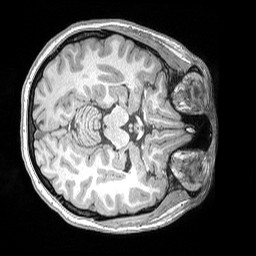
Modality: T1w
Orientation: axial
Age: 19
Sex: female
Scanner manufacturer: siemens
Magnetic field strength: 3 T
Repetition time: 2.53 s
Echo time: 0.00164 s